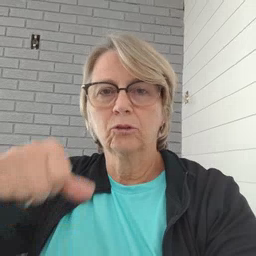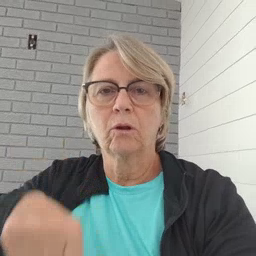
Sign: puzzle